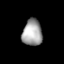
Tissue: lung
Cell type: Endothelial cells
Senescence score: 0.5408
Nuclear area (px): 513
Mean DAPI intensity: 161.495